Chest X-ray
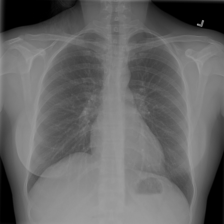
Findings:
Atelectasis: negative
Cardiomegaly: negative
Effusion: negative
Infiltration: negative
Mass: negative
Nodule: negative
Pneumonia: negative
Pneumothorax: negative
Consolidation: negative
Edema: negative
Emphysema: negative
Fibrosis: negative
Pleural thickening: negative
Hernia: negative